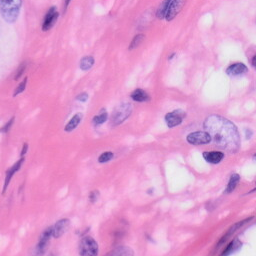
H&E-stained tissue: Skin